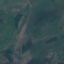
Land use / land cover: HerbaceousVegetation